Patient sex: M
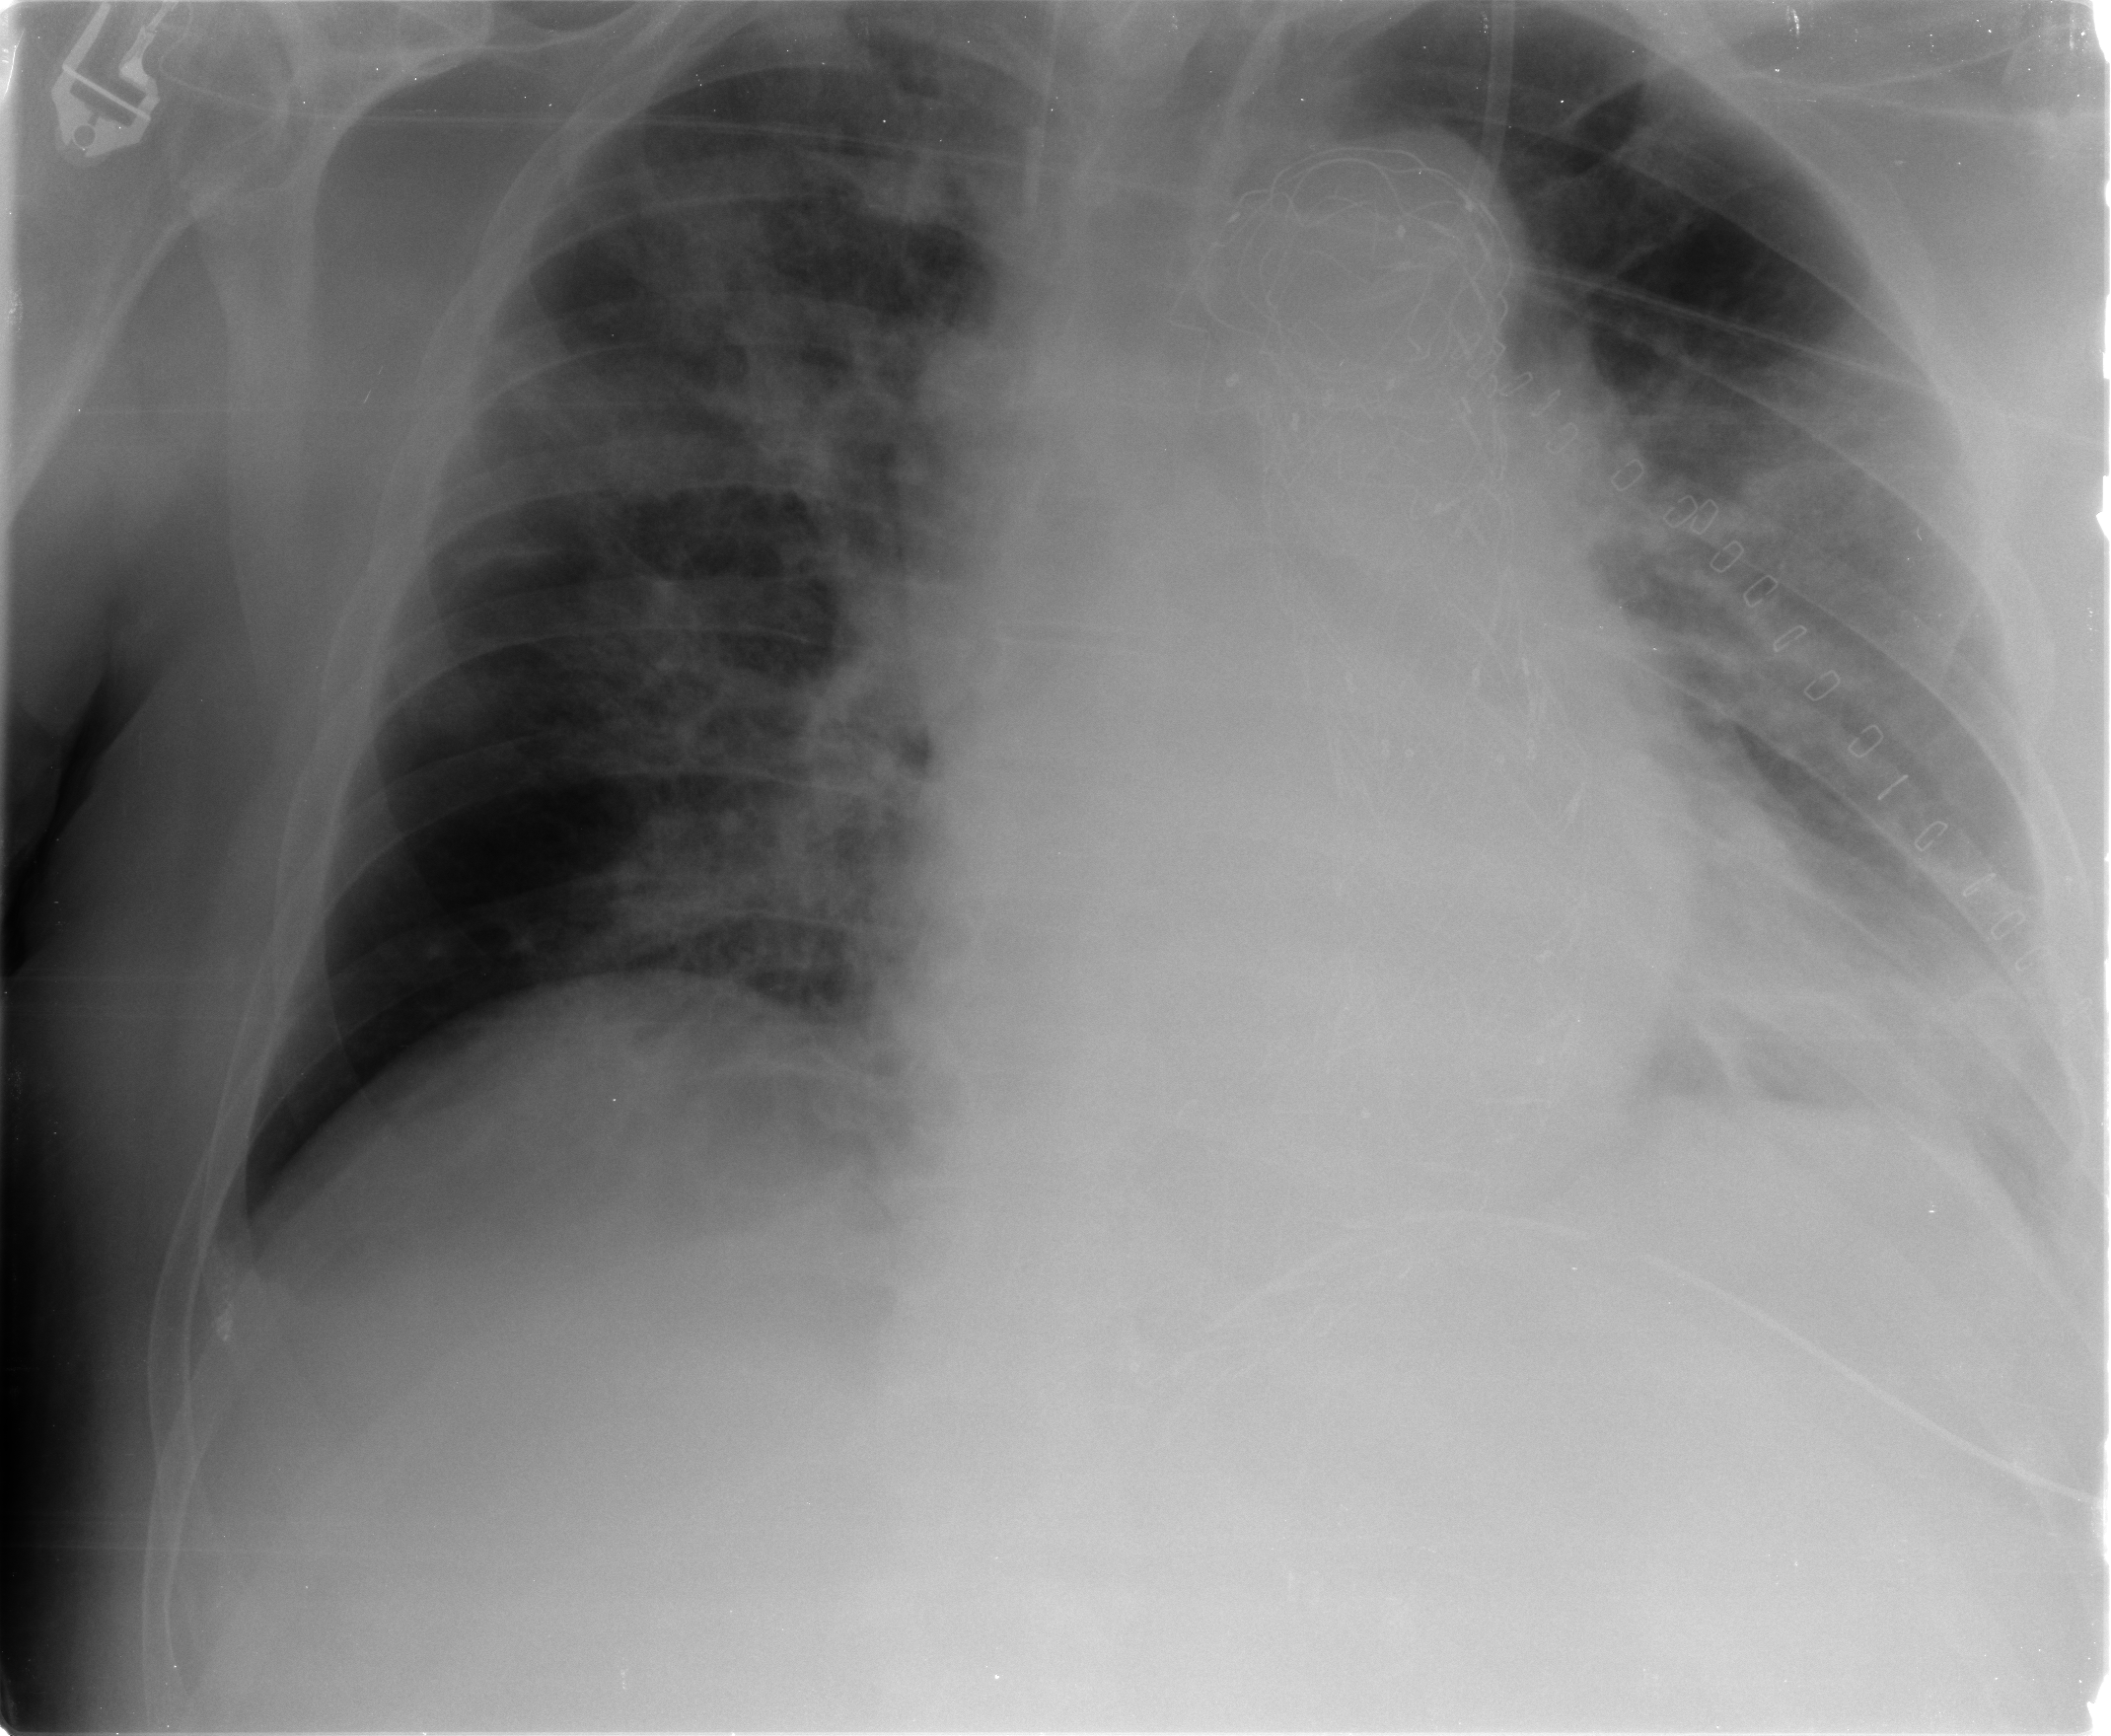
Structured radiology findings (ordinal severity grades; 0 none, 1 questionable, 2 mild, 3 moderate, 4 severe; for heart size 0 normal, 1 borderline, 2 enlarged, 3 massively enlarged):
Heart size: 2
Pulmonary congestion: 2
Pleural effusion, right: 3
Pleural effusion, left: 2
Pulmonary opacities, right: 2
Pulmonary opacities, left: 3
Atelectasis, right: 0
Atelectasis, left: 3